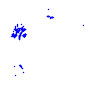
Particle: kaon